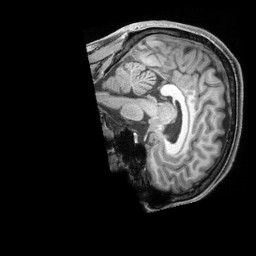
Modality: T1w
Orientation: sagittal
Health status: healthy
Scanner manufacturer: siemens
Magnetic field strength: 3 T
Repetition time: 2.4 s
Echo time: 0.00201 s